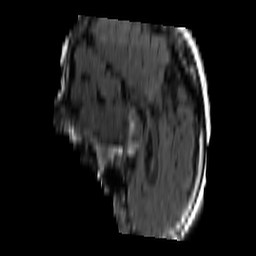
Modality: FLAIR
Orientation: sagittal
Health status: ill
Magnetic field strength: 3 T